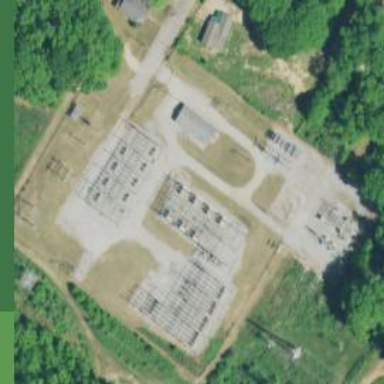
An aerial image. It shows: Fence surrounds transmission level power substation.